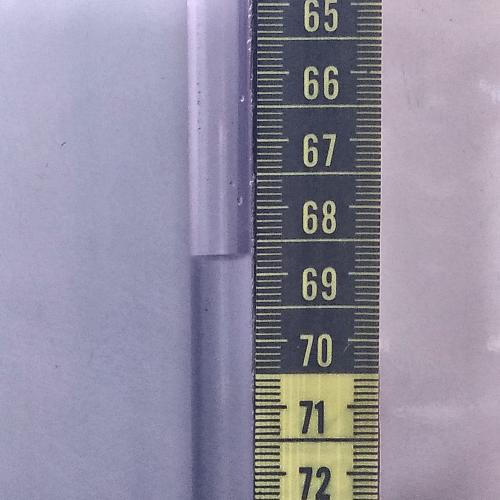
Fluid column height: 68.7 cm